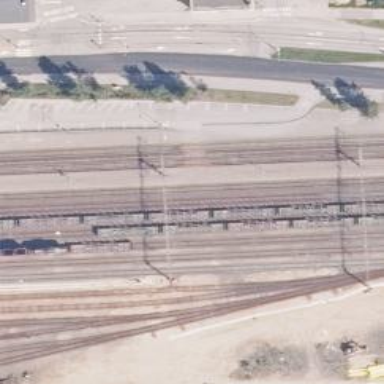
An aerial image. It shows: Railway track with continuous electrified contact line.